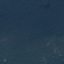
Land use / land cover: Forest